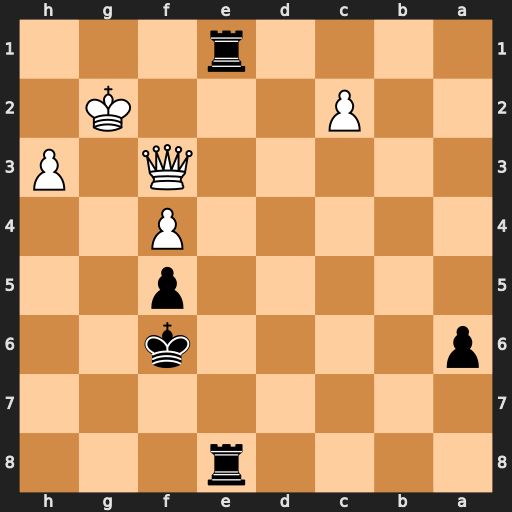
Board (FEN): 4r3/8/p4k2/5p2/5P2/5Q1P/2P3K1/4r3
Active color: b
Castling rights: -
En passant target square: -
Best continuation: R8e2+ Kg3 Re3 Kf2 Rxf3+